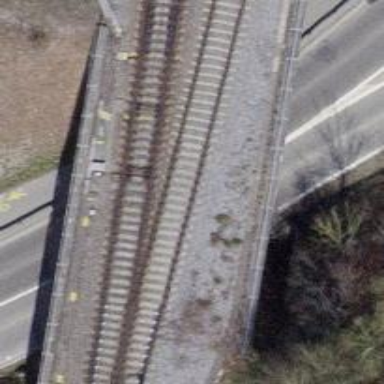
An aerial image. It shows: Railway bridge with one track and electrified contact line. It serves as siding.